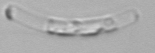
Label: Guinardia_striata